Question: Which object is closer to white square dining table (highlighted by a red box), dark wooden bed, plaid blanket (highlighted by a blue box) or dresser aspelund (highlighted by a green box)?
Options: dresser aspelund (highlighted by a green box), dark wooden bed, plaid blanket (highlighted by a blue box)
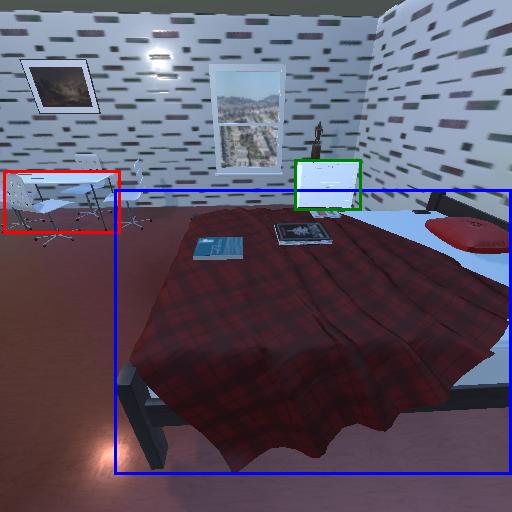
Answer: dresser aspelund (highlighted by a green box)